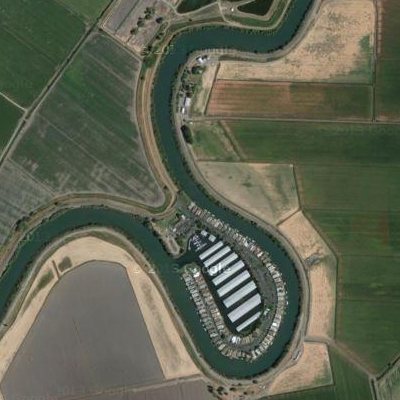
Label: dRiverLake